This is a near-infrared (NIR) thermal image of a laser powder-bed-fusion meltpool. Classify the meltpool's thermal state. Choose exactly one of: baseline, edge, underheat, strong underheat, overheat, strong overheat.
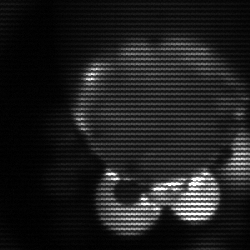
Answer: edge